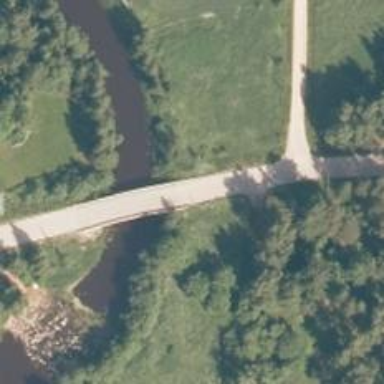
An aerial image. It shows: Tertiary road passing over beam bridge.